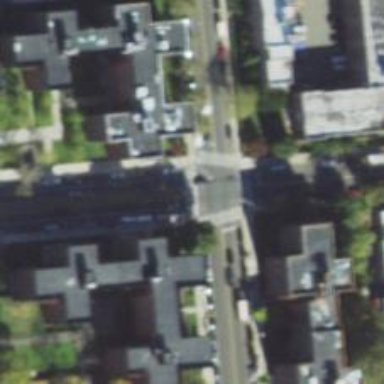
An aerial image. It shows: Asphalt footway with crossing.